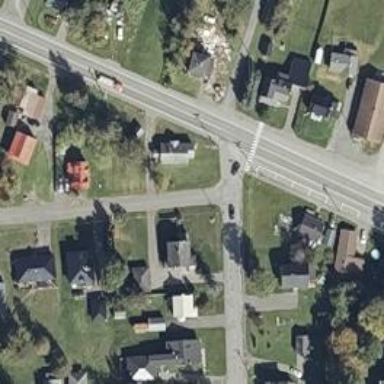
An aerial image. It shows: Road with stop sign.